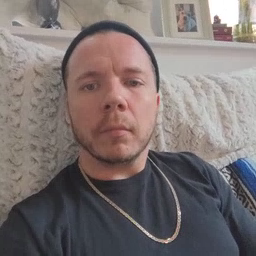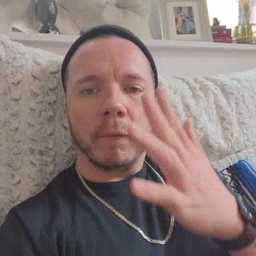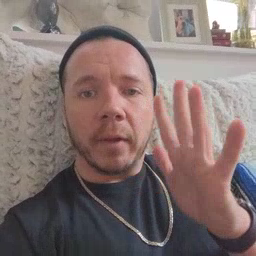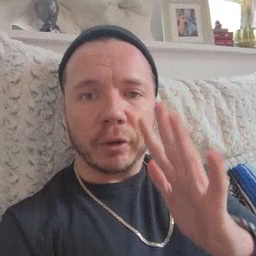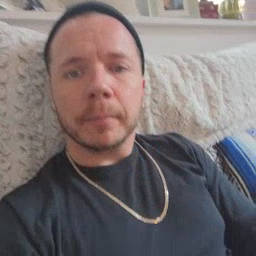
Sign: finish